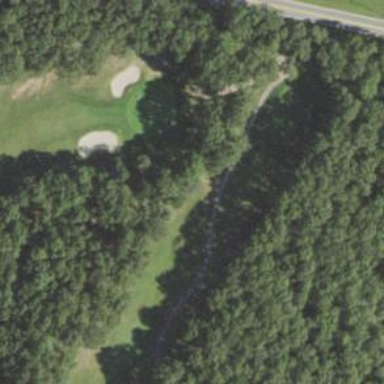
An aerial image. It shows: Path for golf carts.